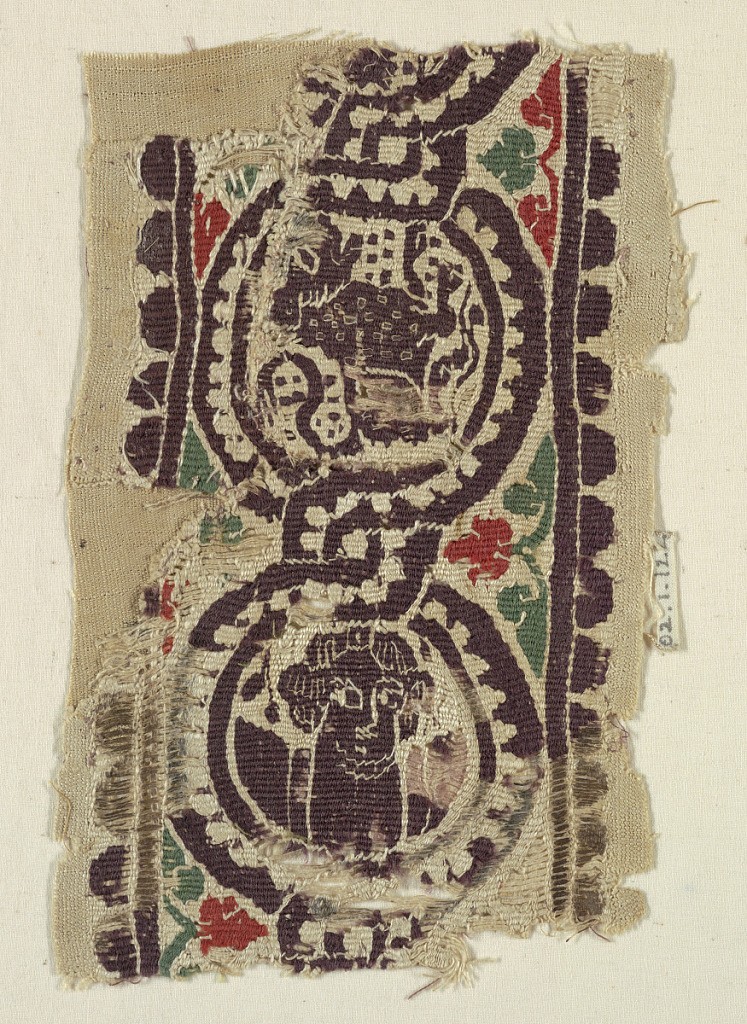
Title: Band fragment
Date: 5th–8th century
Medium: Warp; S-spun linen. Wefts; S-spun linen, S-spun wools Technique; slit tapestry with supplementary weft wrapping
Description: Two linked circles; one containing a spotted animal, the other the head of a person. The images face in different directions.